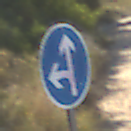
Verkehrszeichen: VorgeschriebeneFahrtrichtungGeradeausOderLinks
Umgebung: Outdoor, Nature
Tageszeit: MorningAfternoon
Wetter: Clear
Licht: Natural
Jahreszeit: NotSpecified
Kontrast: HighContrast